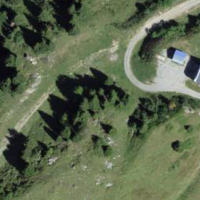
EUNIS habitat code: 23
Species observed at this site:
Parnassia palustris